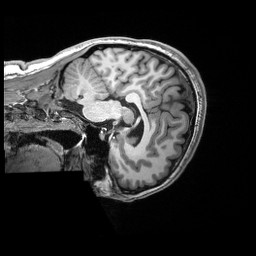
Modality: T1w
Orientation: sagittal
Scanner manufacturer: siemens
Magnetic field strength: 3 T
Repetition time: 2.53 s
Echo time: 0.0033 s